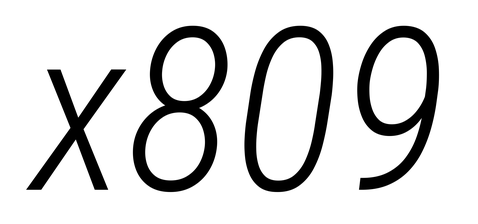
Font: Roboto-Italic_Condensed_Light_Italic